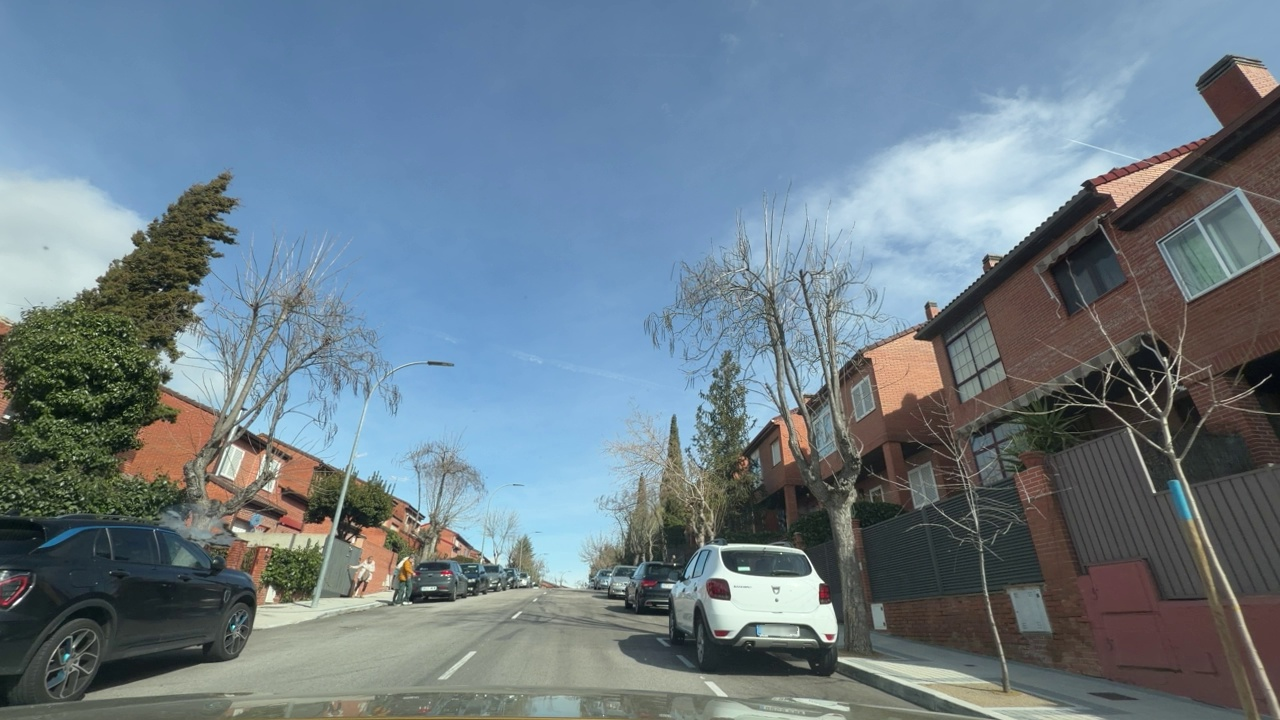
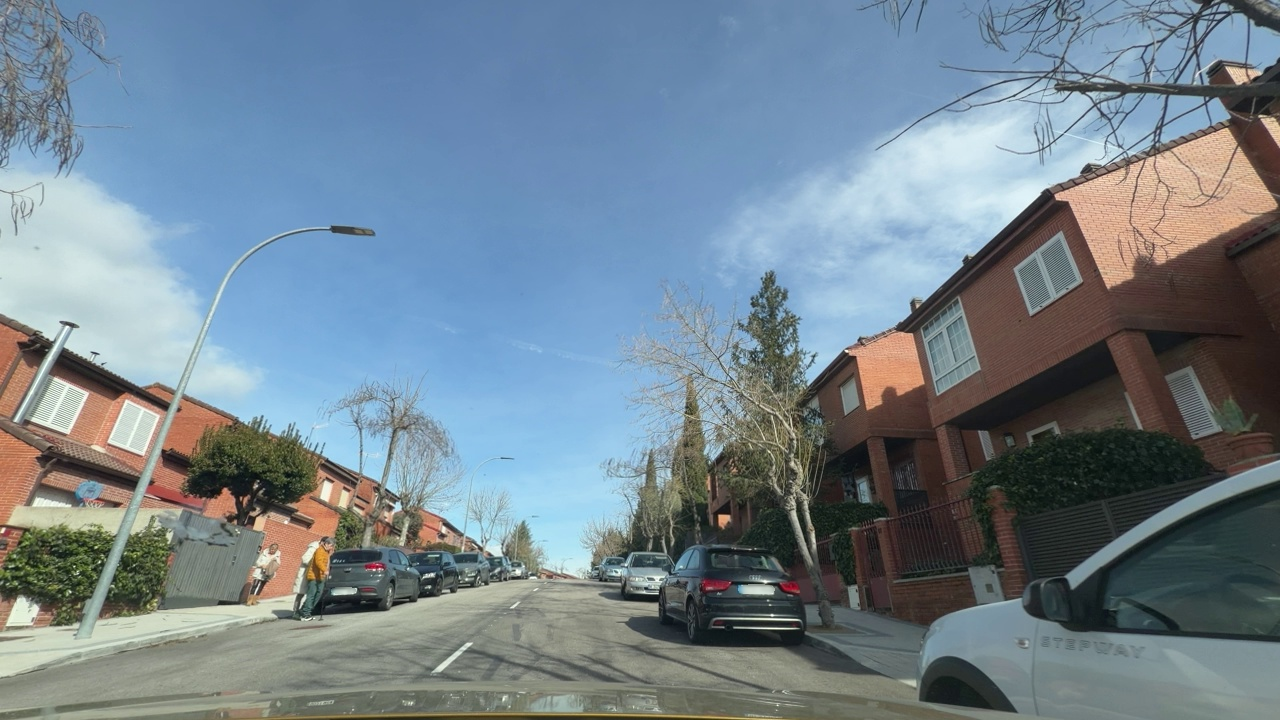
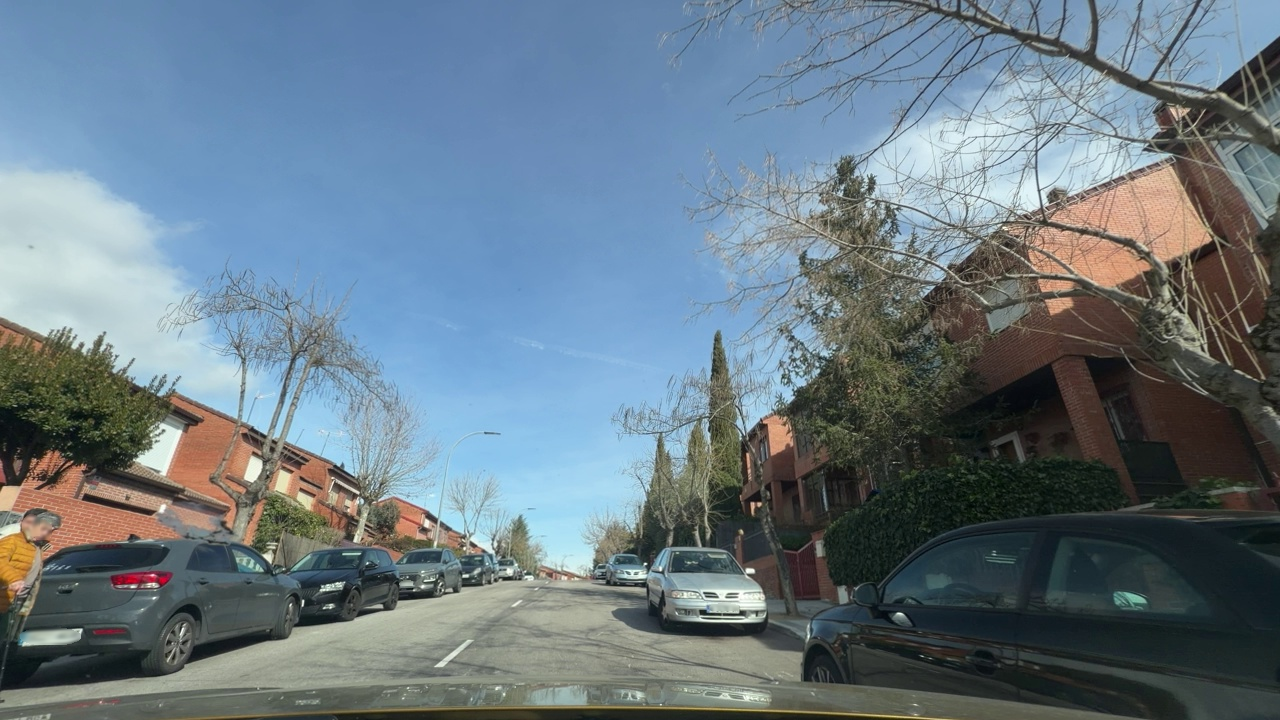
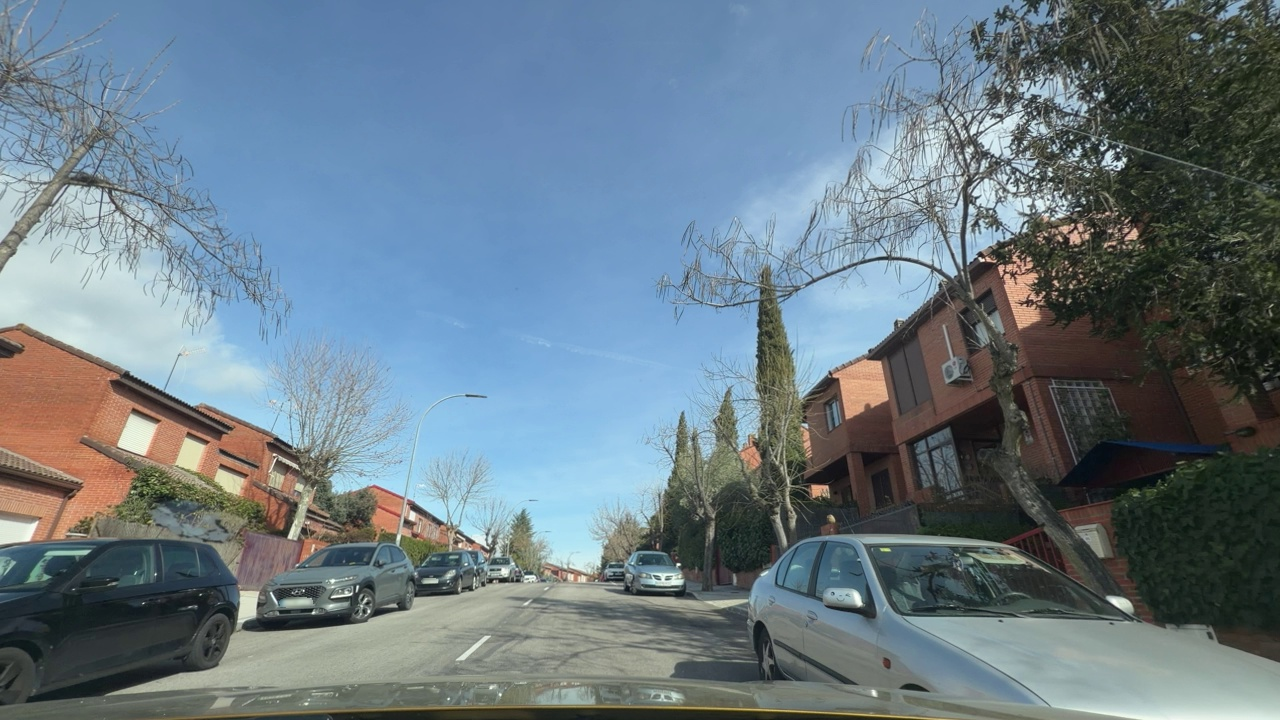
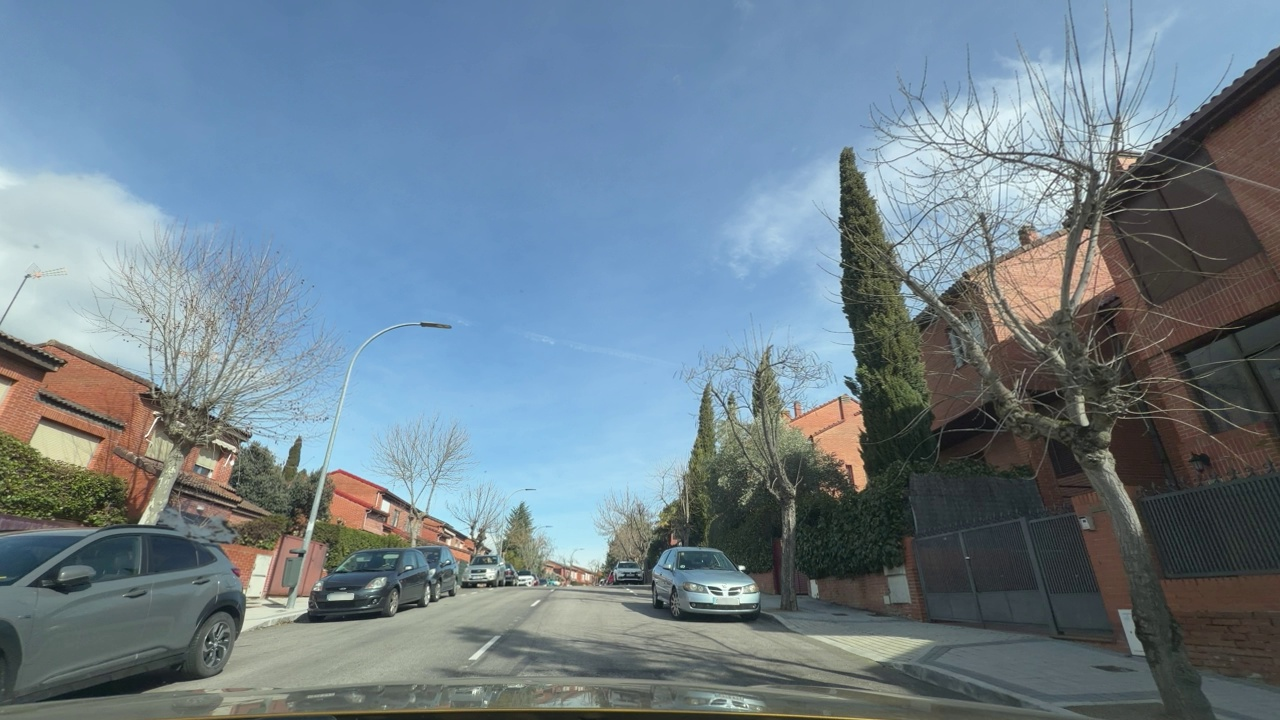
Situation: Pedestrian
Question: Is the ego vehicle traveling on a narrow street with sidewalks or bike lanes directly adjacent to the roadway?
Answer: No
Reasoning: The roadway has sidewalks immediately adjacent to the road but the road is not a narrow road.

Situation: Pedestrian
Question: Are pedestrians or cyclists moving alongside the ego vehicle on the right side?
Answer: No
Reasoning: The are no vulnerable people see on the right side of the ego lane.

Situation: Pedestrian
Question: Could a pedestrian's current path intersect with the trajectory of the ego vehicle?
Answer: Yes
Reasoning: A group of pedestrians is walking towards the trajectory of the ego vehicle on the left side.

Situation: Pedestrian
Question: Are pedestrians or cyclists moving alongside the ego vehicle on the left side?
Answer: Yes
Reasoning: A group of pedestrians can be observed on the left side of the ego vehicle.